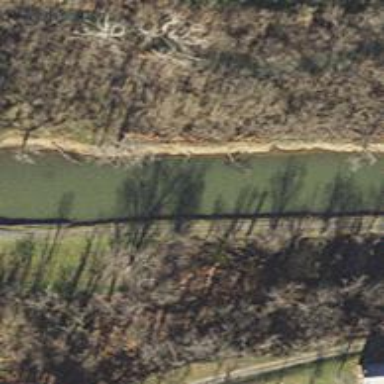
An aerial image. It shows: Canal.